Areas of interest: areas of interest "Sport and cultural"
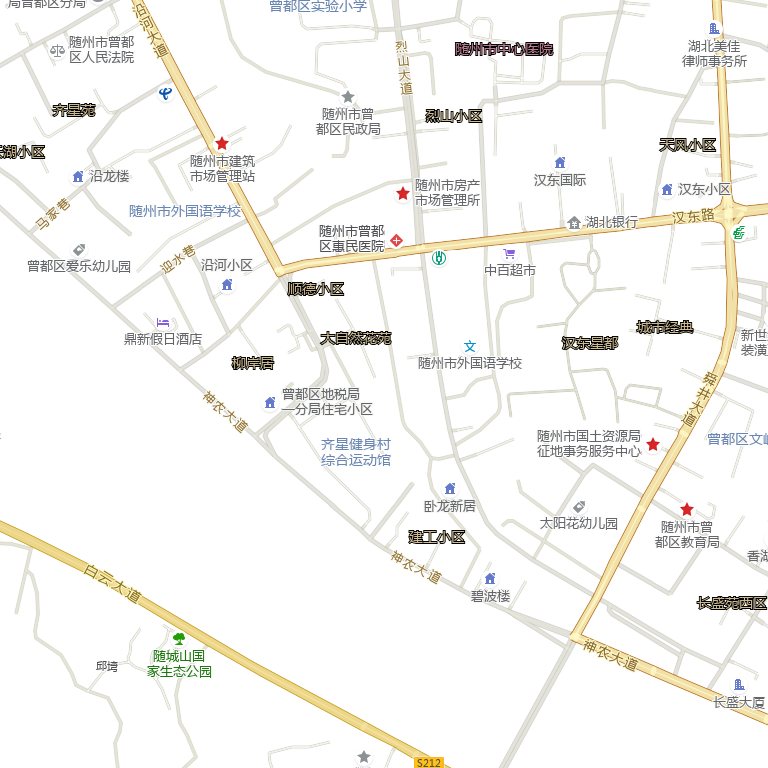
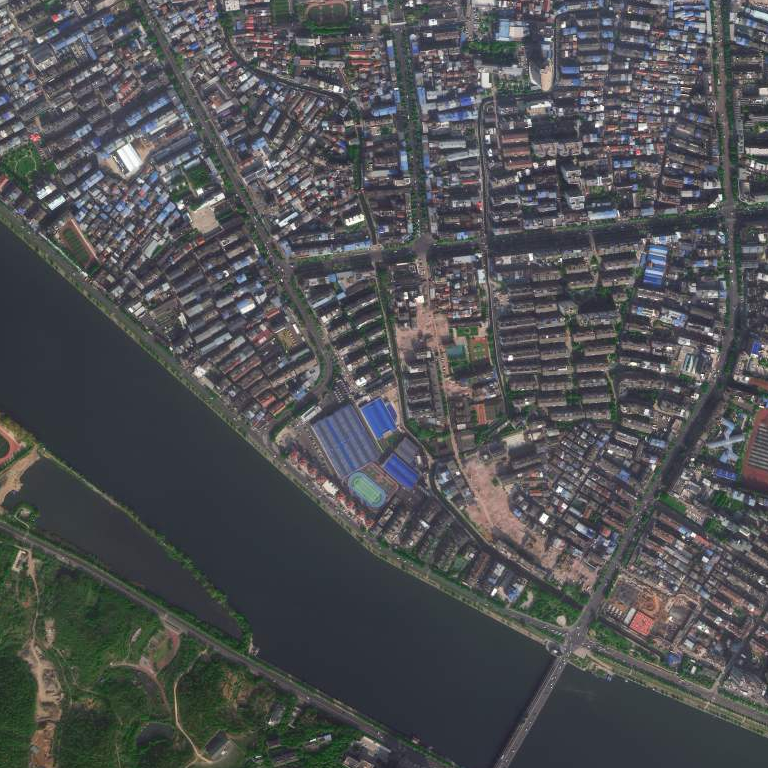